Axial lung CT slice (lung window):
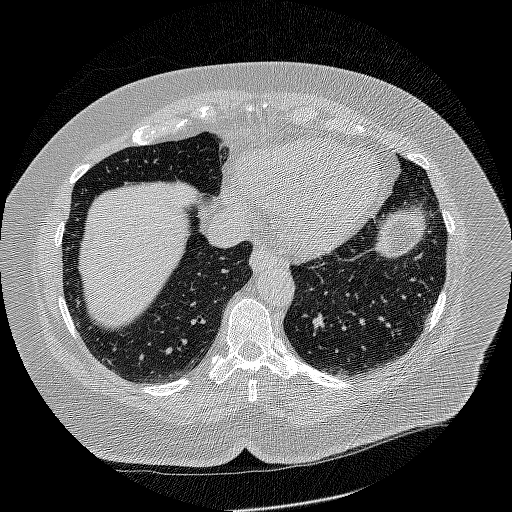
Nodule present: no